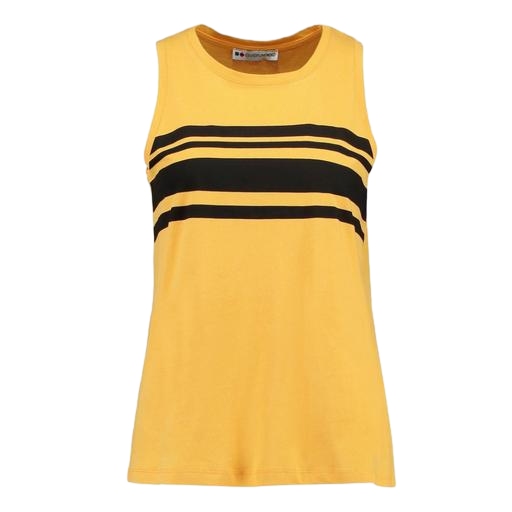
sleeveless tee, sleeveless crusher t-shirt, branded tank-top, white background